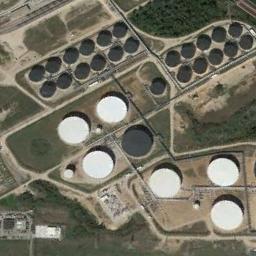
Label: storage_tank